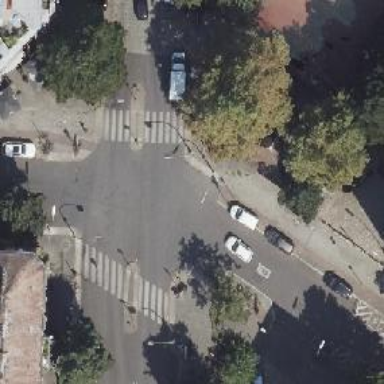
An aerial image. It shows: Unmarked road crossing.